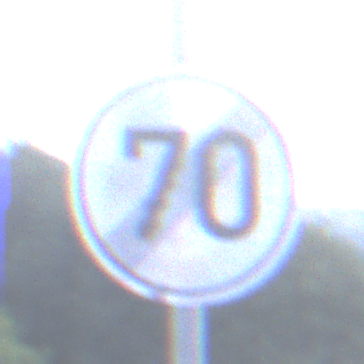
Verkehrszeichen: EndeGeschwindigkeit70
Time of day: SunriseSunset
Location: Outdoor (Suburban)
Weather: PartlyCloudy
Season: NotSpecified
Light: Natural